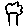
Label: tree